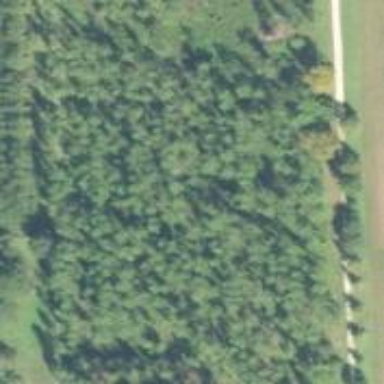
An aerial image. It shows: Forest area predominantly covered with needle-leaved trees.